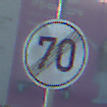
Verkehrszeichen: EndeGeschwindigkeit70
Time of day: MorningAfternoon
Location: Outdoor (Suburban)
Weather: PartlyCloudy
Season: NotSpecified
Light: Natural